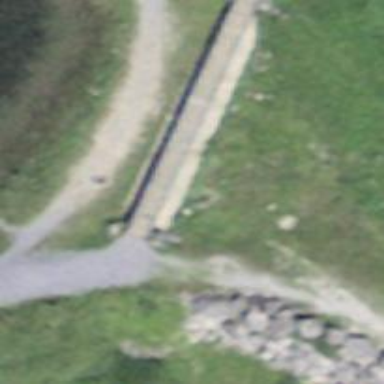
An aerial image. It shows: Path on bridge.